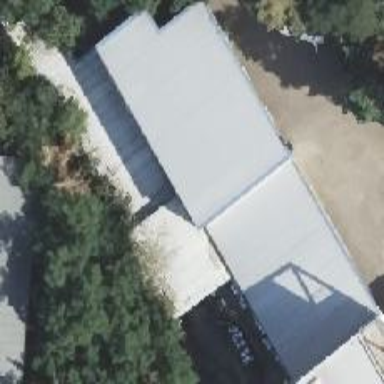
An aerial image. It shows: Industrial building with flat roof.